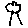
Label: tree